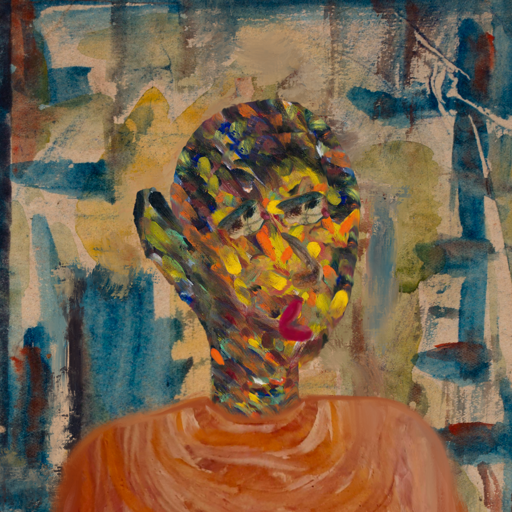
Background: Orphan, Head And Neck Side: An_Impression, Face Side: Pipe, Bust: Pious_Lady, Hair Side: Blank, Head Accessory: Blank, Second Necklace: Blank, Necklace: Blank, Baby: Blank